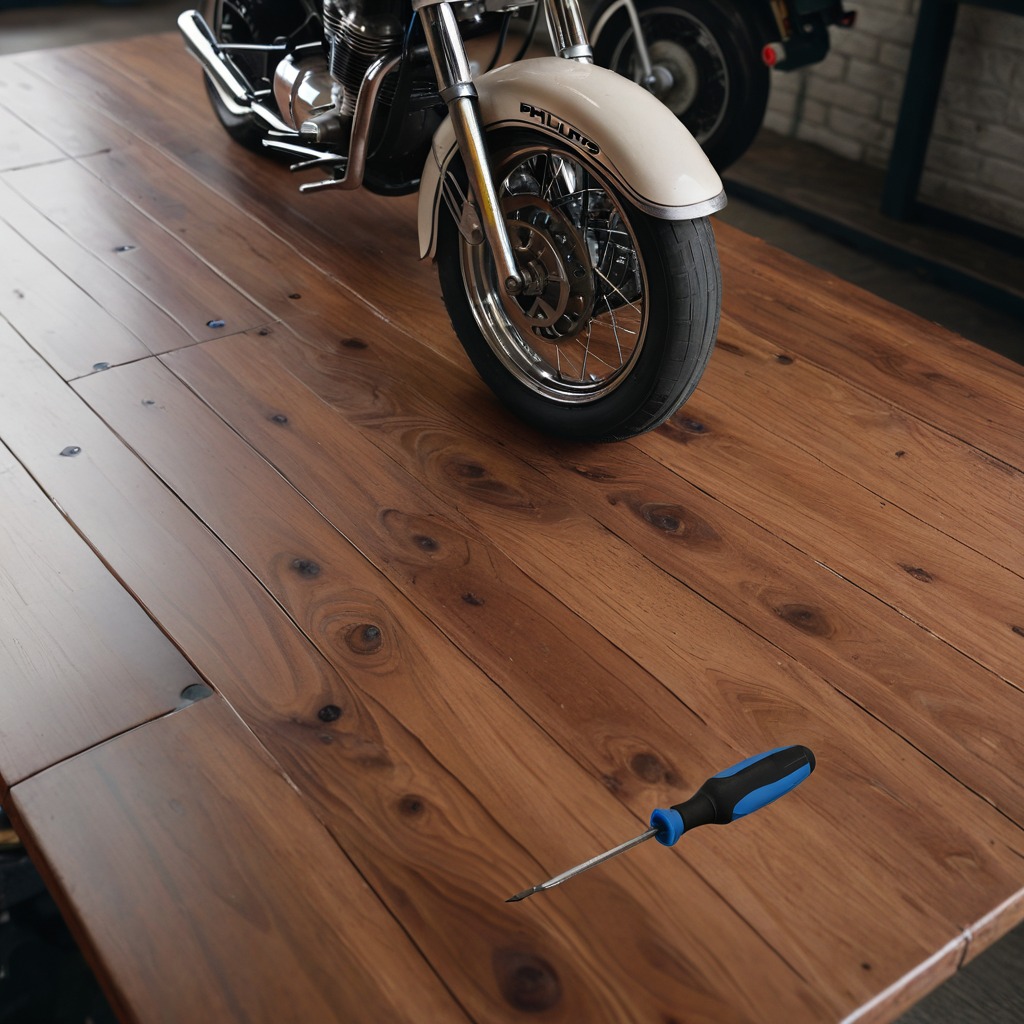
A screwdriver is lying on the oil-spilled wooden table in a vintage motorcycle garage.